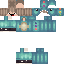
A female human skin with pale skin, wearing brown long hair dressed in a blue hoodie and black pants, featuring a closed mouth.